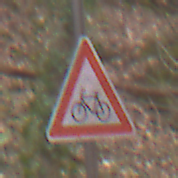
Verkehrszeichen: RadverkehrRechts
Umgebung: Outdoor, Nature
Tageszeit: Midday
Wetter: Overcast
Licht: Natural
Jahreszeit: Autumn
Kontrast: LowContrast